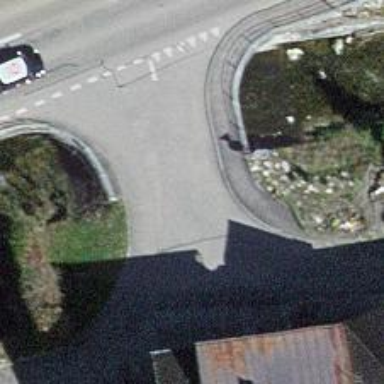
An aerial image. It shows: Residential road with bridge.